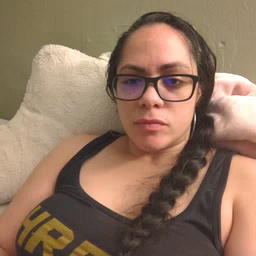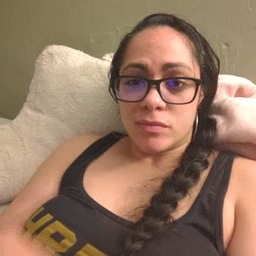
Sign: because